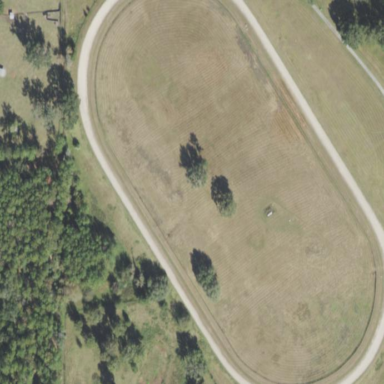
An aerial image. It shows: Equestrian track on sandy land used for leisure.